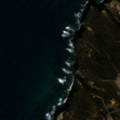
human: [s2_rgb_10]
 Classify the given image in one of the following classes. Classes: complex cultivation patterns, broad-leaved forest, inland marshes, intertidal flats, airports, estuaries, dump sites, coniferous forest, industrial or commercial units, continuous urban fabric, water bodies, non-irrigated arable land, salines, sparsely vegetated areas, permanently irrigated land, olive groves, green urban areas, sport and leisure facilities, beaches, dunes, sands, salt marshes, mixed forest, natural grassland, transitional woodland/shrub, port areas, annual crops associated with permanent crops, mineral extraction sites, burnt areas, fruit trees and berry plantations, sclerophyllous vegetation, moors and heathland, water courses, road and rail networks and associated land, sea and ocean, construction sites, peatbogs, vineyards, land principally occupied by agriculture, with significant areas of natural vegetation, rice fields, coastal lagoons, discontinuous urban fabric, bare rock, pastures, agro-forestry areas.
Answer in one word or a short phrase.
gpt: permanently irrigated land, sclerophyllous vegetation, bare rock, sea and ocean